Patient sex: M
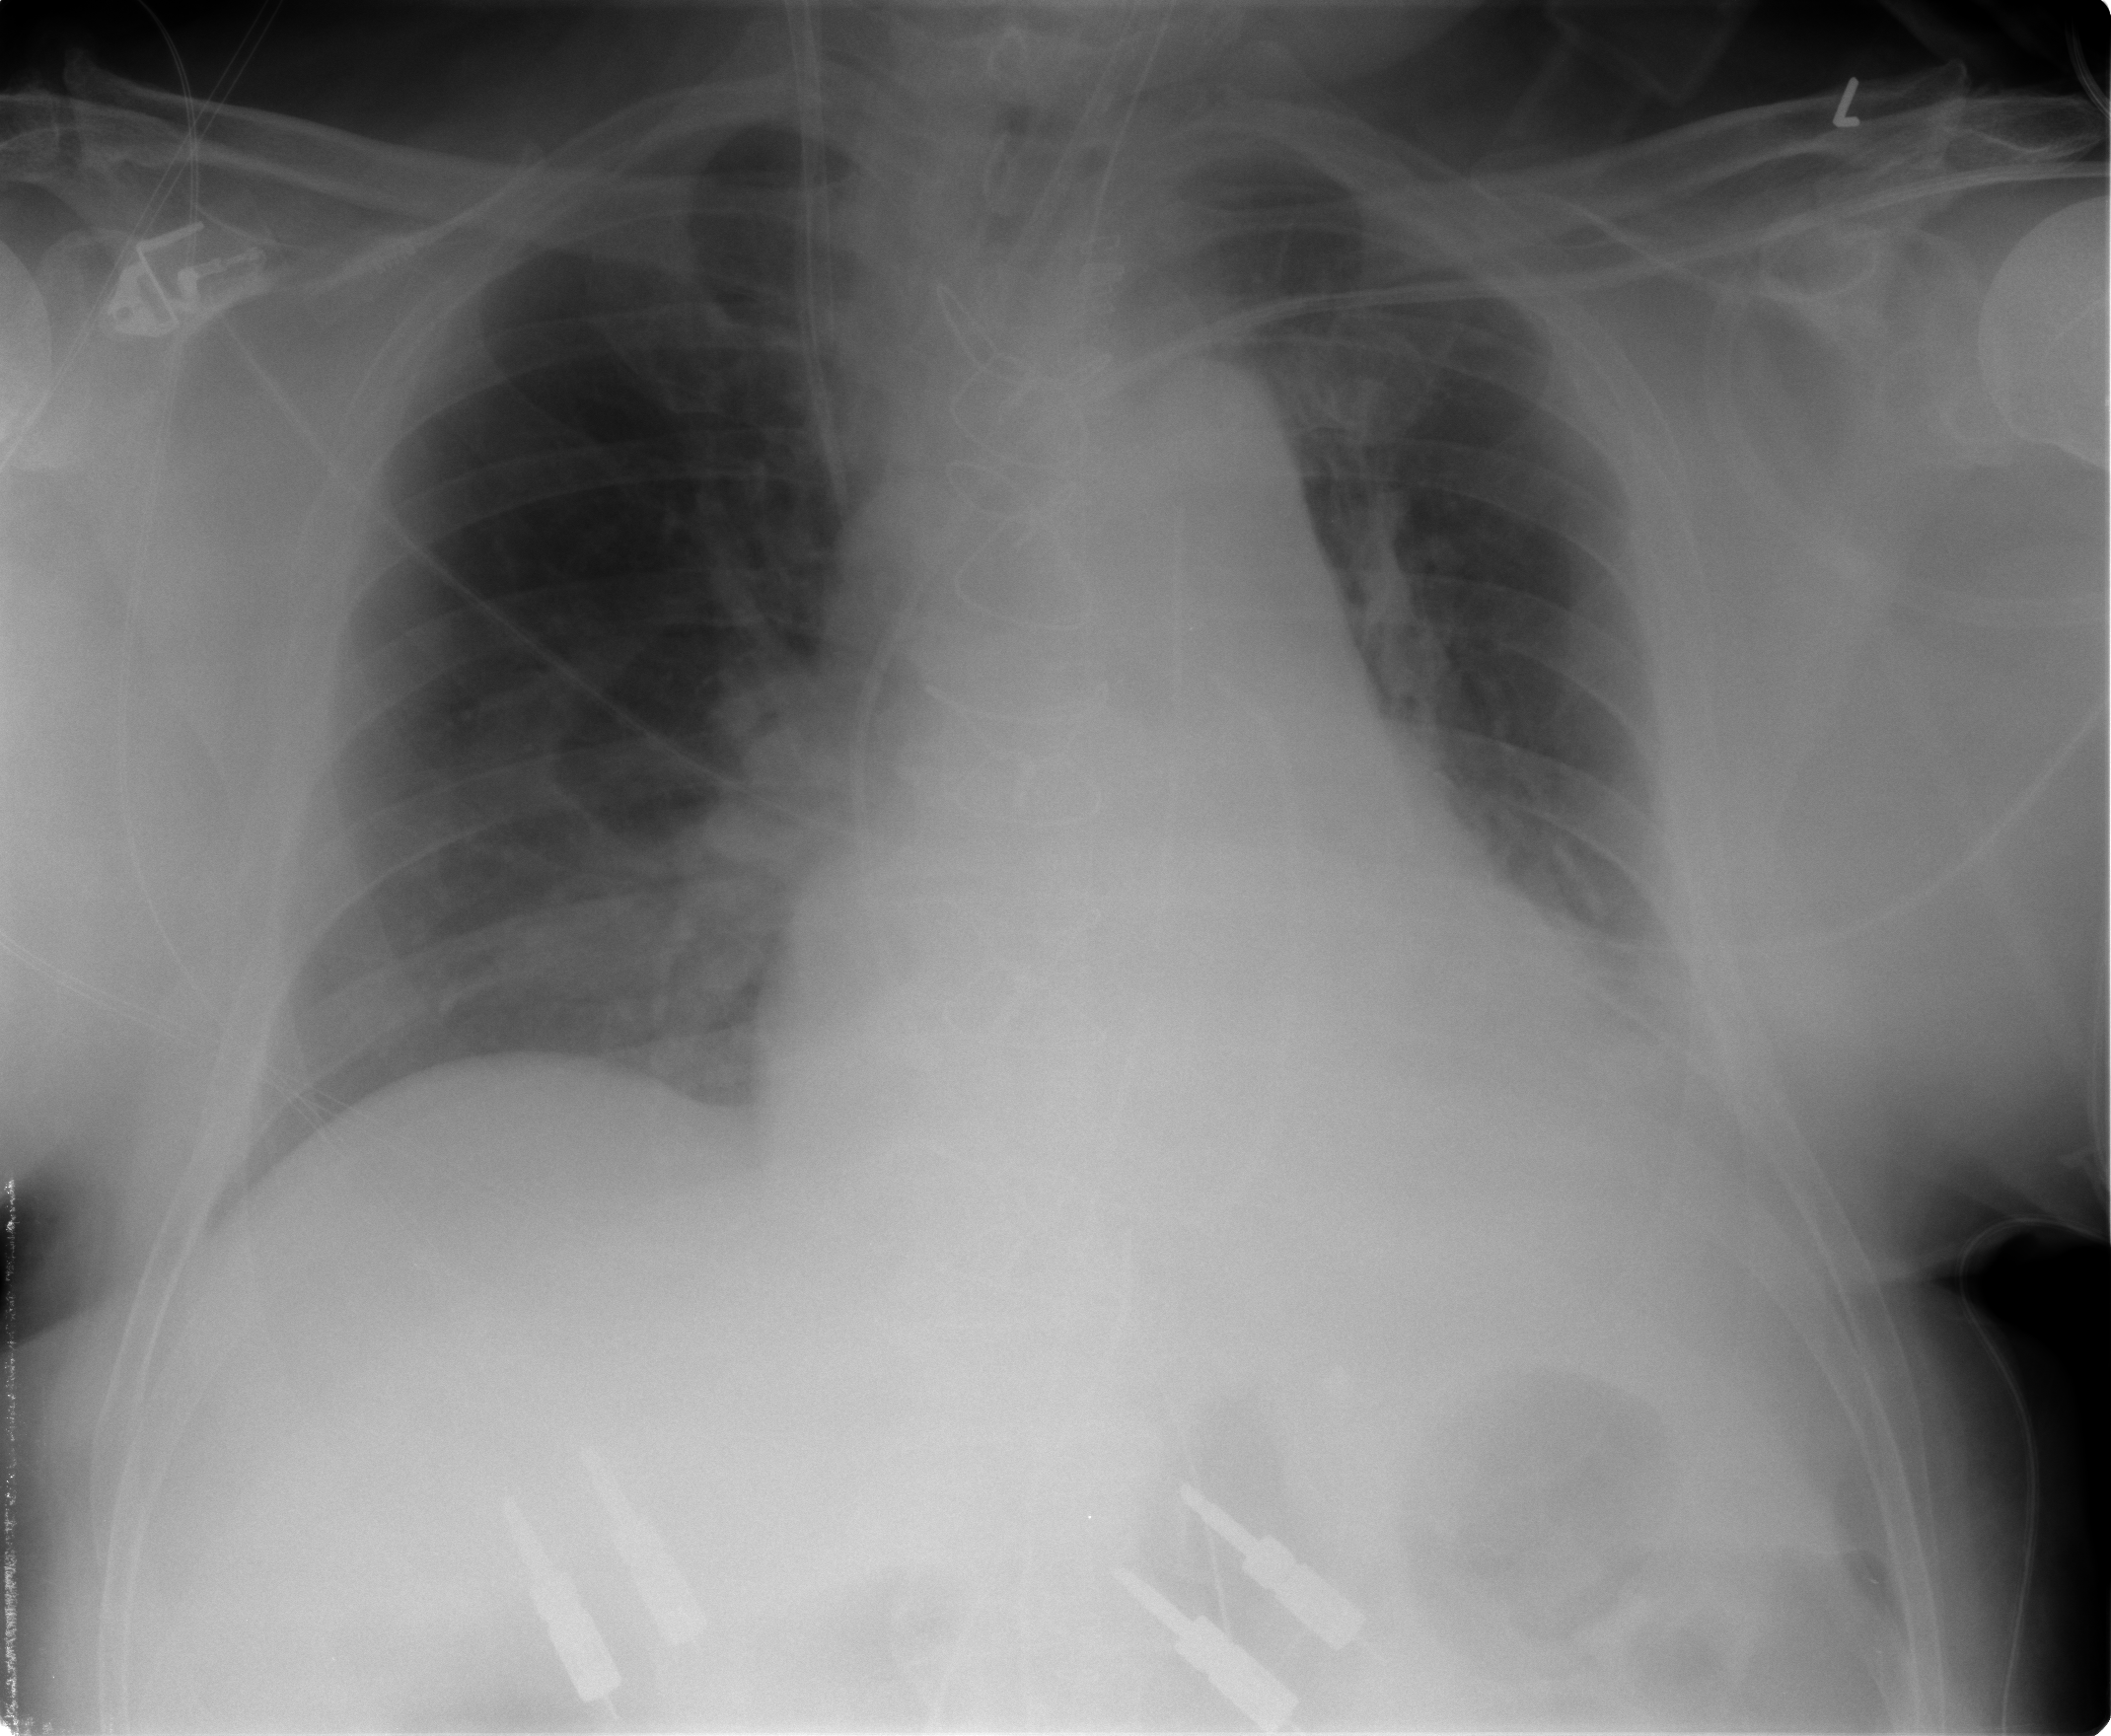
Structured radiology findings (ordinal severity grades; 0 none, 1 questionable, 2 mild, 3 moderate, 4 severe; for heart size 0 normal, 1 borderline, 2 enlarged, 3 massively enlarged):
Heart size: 2
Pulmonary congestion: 2
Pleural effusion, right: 0
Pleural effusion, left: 2
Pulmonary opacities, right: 2
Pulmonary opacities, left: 2
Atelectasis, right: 2
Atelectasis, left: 2